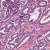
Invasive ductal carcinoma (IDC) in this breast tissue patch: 1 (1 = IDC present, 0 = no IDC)